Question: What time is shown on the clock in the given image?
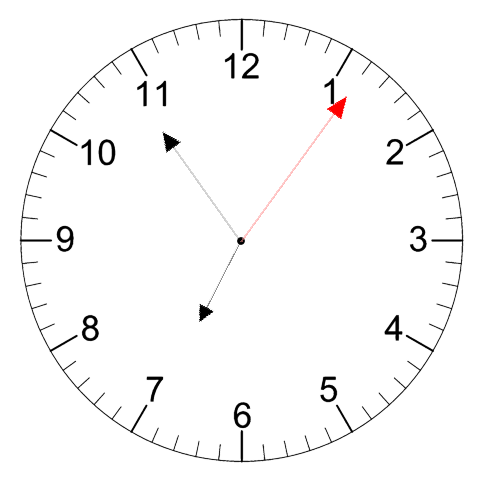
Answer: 06:54:06